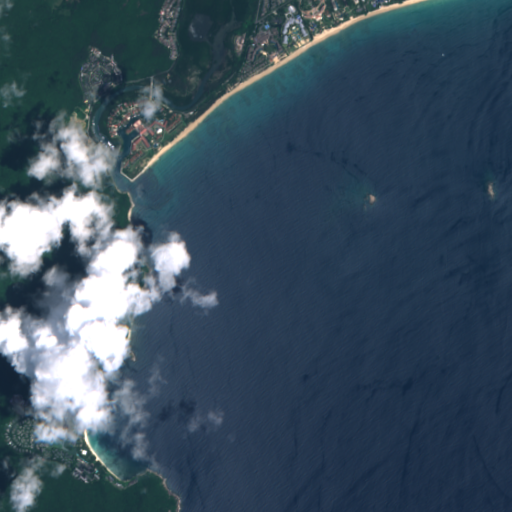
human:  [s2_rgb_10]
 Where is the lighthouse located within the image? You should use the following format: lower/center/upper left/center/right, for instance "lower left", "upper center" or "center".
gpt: The lighthouse is located in the center left of the image.
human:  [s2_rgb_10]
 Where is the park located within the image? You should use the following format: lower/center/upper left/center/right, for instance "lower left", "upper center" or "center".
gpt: The park is located in the upper left of the image.
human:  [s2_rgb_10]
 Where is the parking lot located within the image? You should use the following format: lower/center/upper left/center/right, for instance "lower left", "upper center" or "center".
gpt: The parking lot is located in the upper center of the image.
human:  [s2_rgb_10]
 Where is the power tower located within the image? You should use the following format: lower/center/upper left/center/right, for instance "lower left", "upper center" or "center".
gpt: There is no power tower in the image.